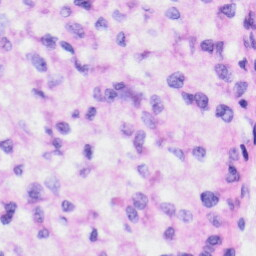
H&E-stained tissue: Liver